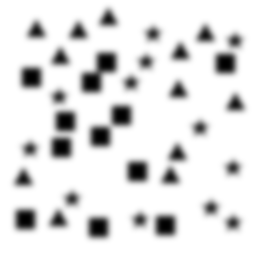
Squares: 12
Triangles: 12
Stars: 12
Total shapes: 36